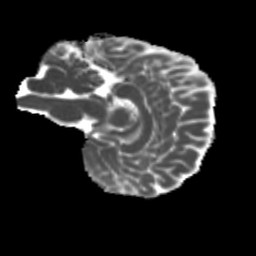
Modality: MD
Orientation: sagittal
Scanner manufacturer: siemens
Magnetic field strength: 3 T
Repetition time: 4 s
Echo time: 0.0594 s